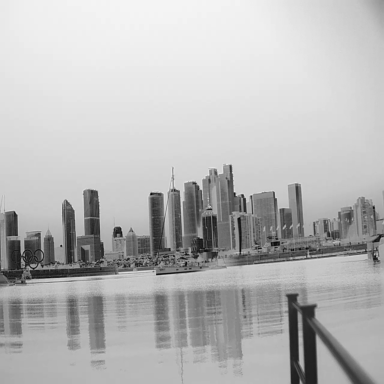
There are two sailboats in the infrared image.